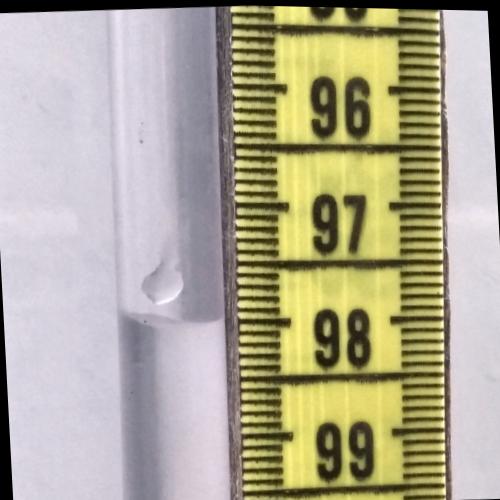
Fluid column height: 98.0 cm